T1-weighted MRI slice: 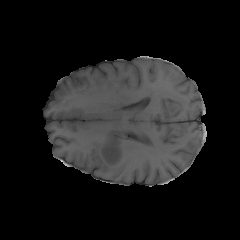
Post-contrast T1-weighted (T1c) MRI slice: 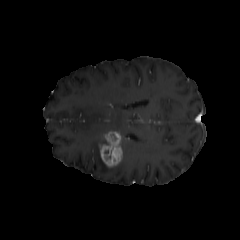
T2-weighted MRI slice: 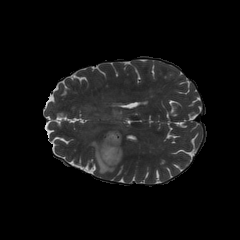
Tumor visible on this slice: yes